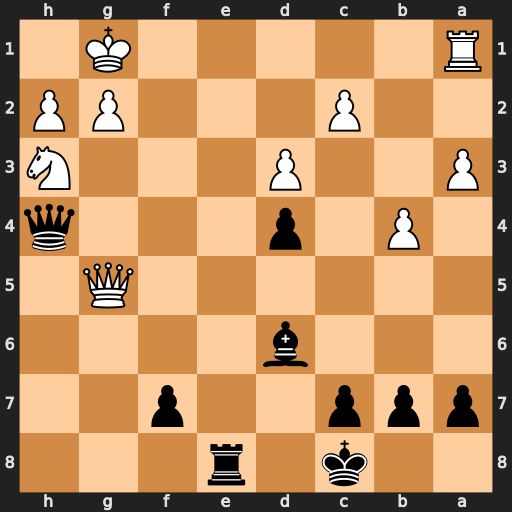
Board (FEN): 2k1r3/ppp2p2/3b4/6Q1/1P1p3q/P2P3N/2P3PP/R5K1
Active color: b
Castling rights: -
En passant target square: -
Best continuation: Re1+ Rxe1 Qxe1#